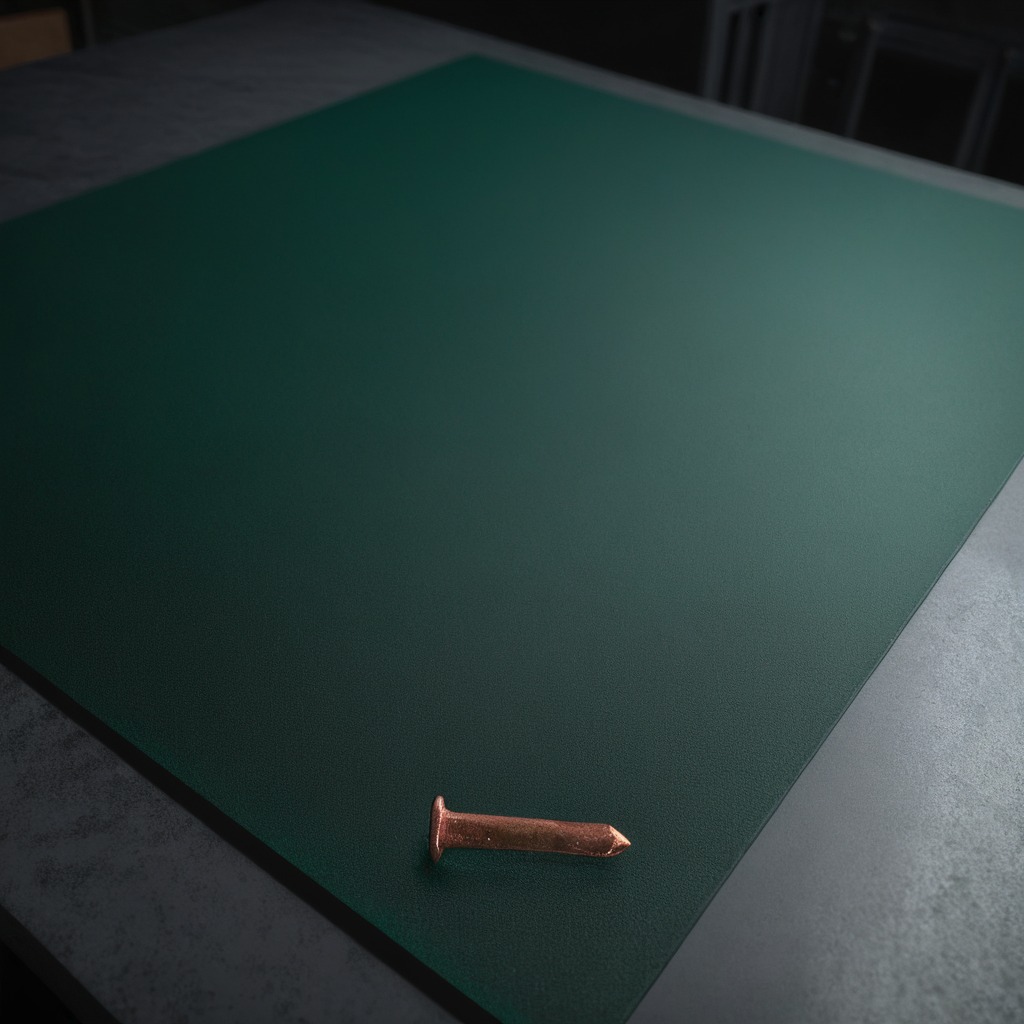
A iron nail is lying on a clean granite tabletop covered with a green rubber mat inside a workshop at night dim ambient light soft shadows worn but beneath the mat